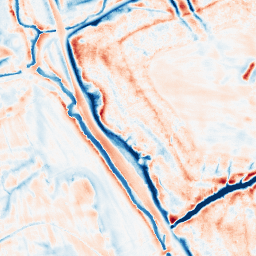
Category: edge_preserving
Decomposition family: bilateral
Decomposition parameters: d: 21
sigma_color: 75
sigma_space: 150
Upsampling method: lanczos
Upsampling parameters: scale: 8
Upsampling scale: 8